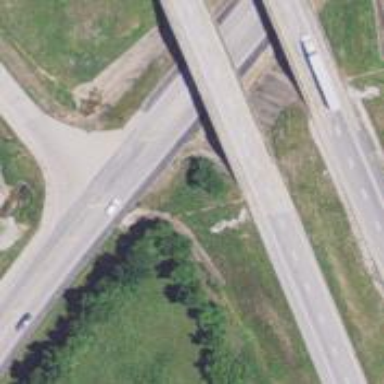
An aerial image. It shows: Motorway bridge.